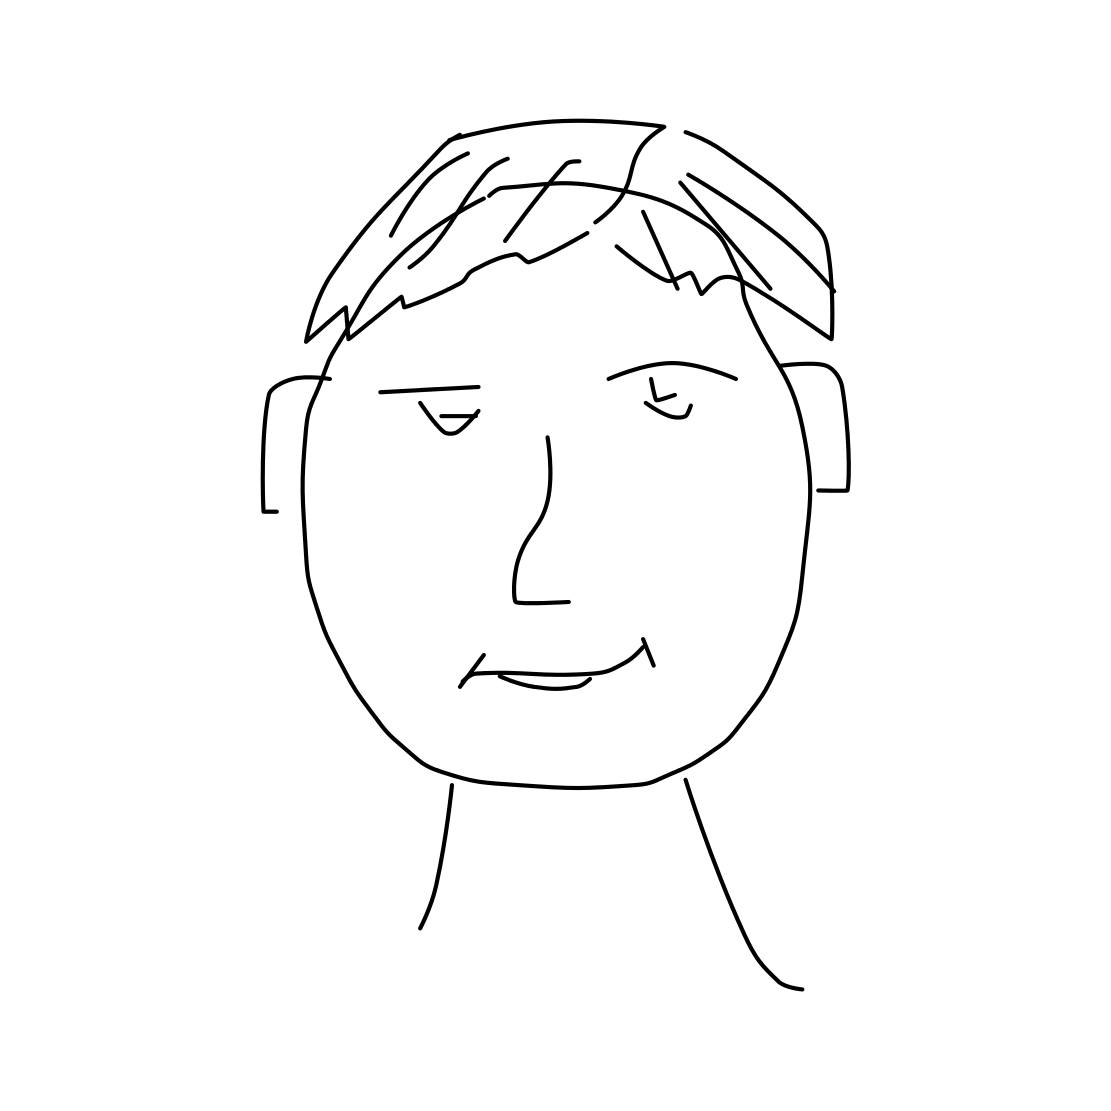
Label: face